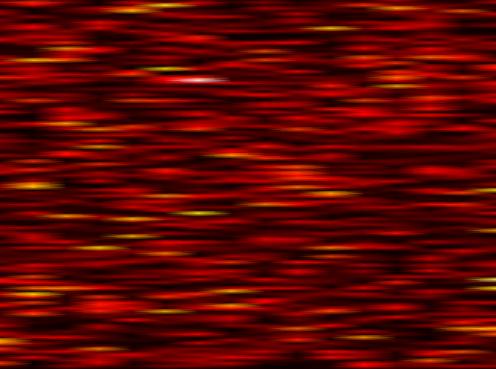
Label: WOLA